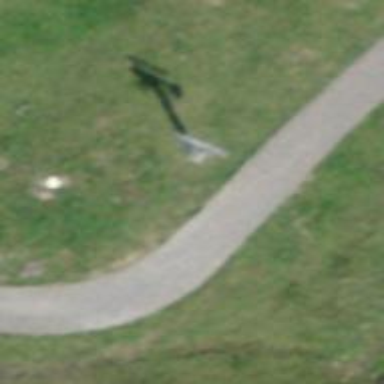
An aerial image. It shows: Pylon used for aerialway.